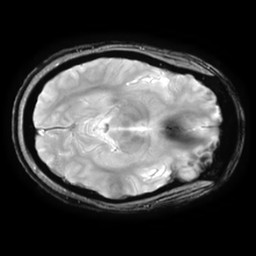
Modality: T2starw
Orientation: axial
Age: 35
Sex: female
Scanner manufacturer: ge
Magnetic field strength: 3 T
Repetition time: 0.65 s
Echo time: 0.02 s